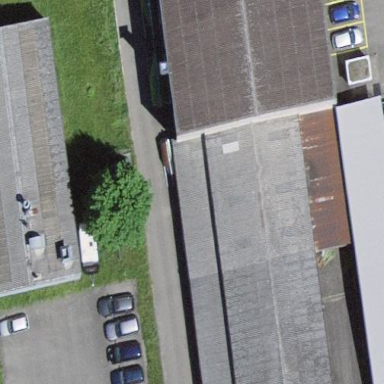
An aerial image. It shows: Industrial building.